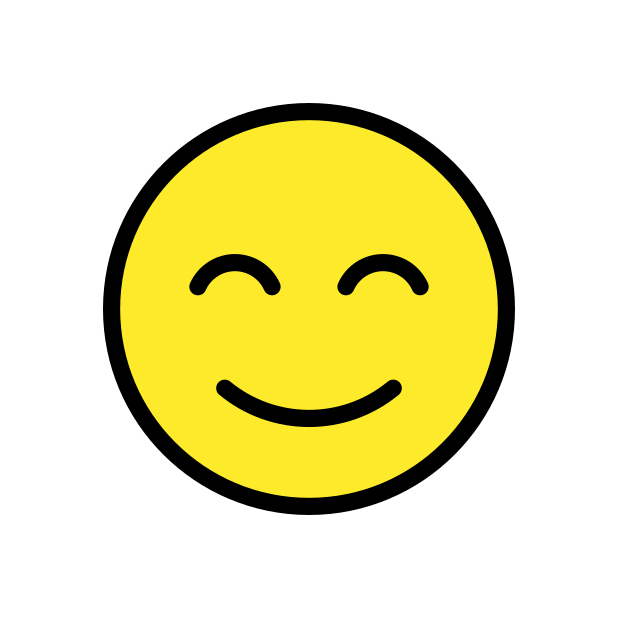
smiling face with smiling eyes